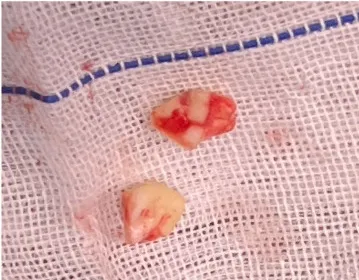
The bilateral TFB were removed through surgical procedures under extracorporeal circulation. Bilateral TFB. TFB, tracheobronchial foreign body.
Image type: medical_photograph (other_medical_photograph)